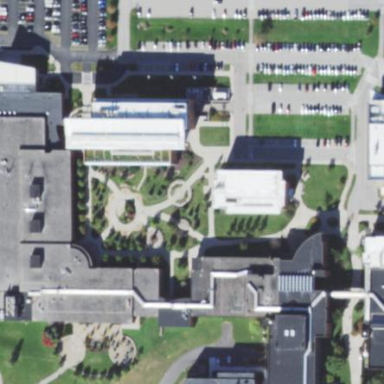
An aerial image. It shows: View of university building.